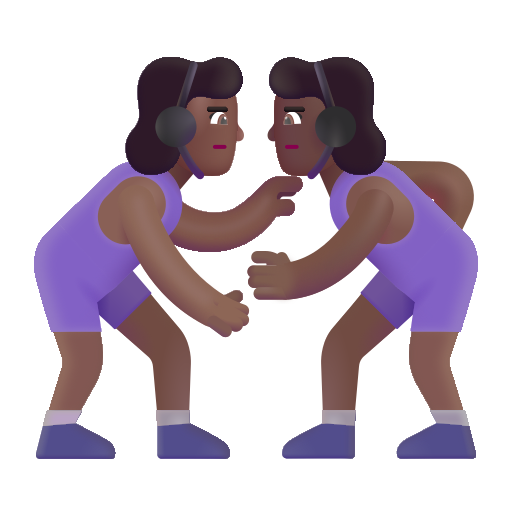
woman wrestling color  dark